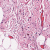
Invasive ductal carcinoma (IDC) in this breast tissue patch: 0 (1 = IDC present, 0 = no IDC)